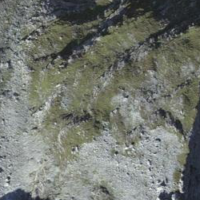
EUNIS habitat code: 48
Species observed at this site:
Polystichum lonchitis